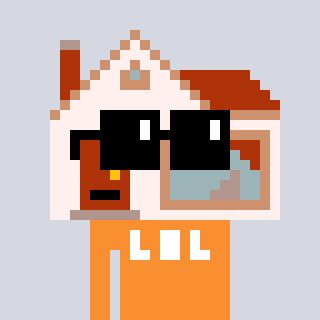
a pixel art character with square black sunglasses, a house-shaped head and a orange-colored body on a cool background